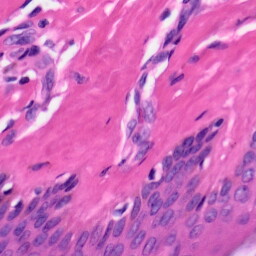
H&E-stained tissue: Skin